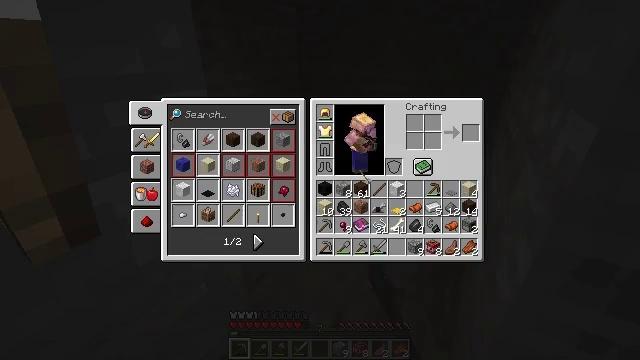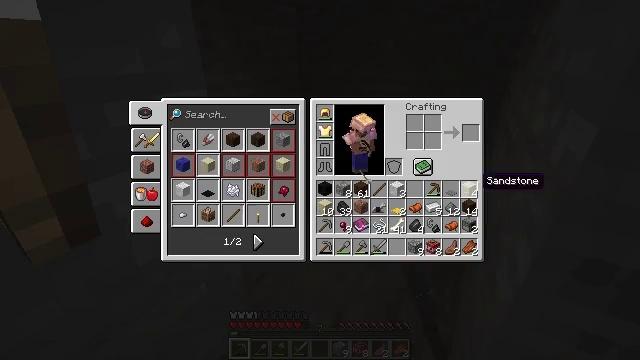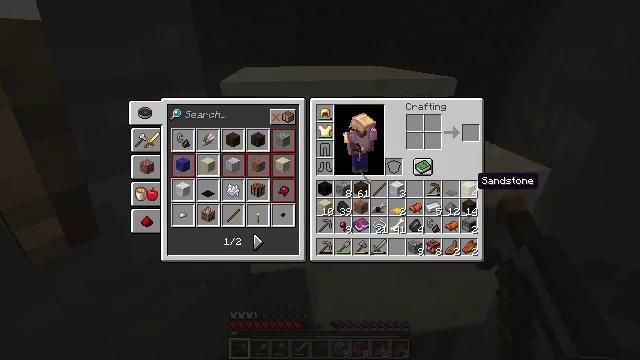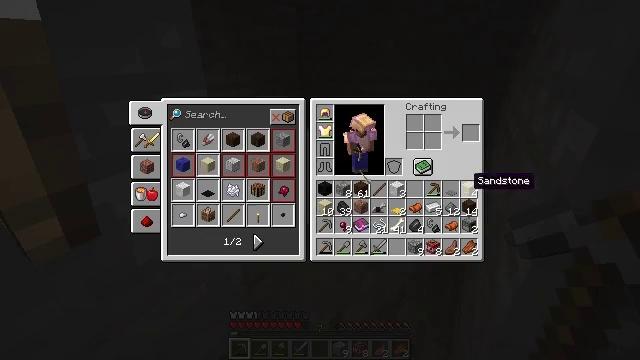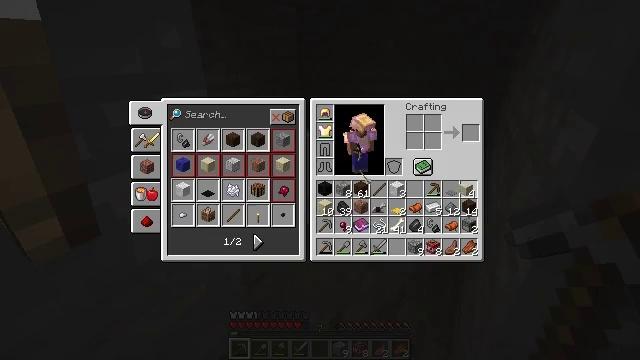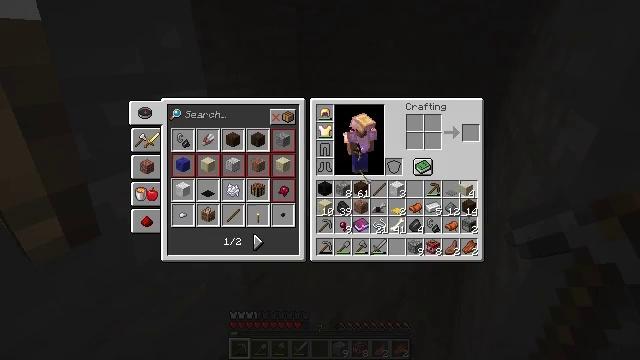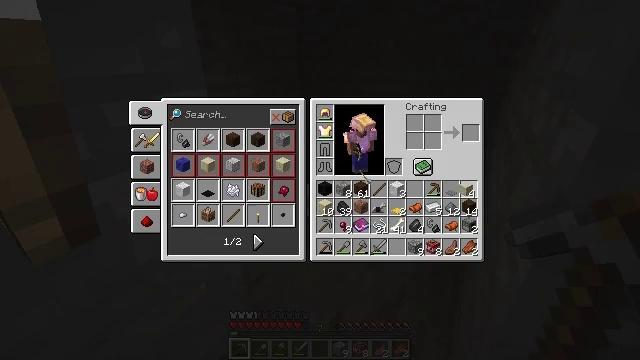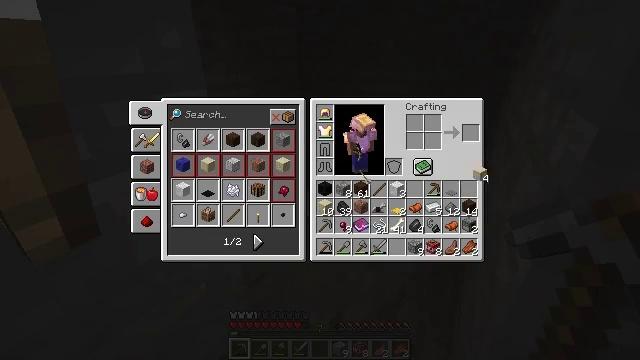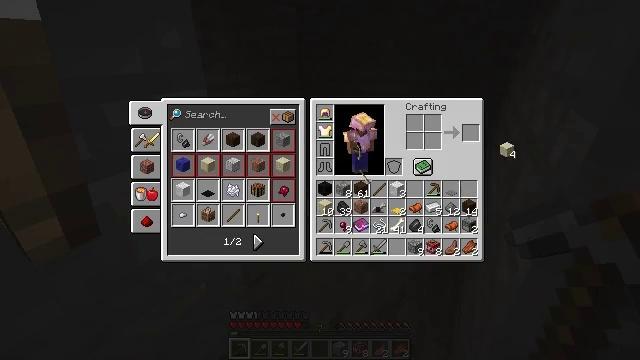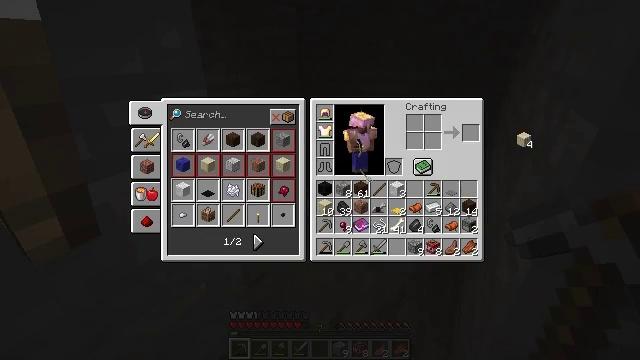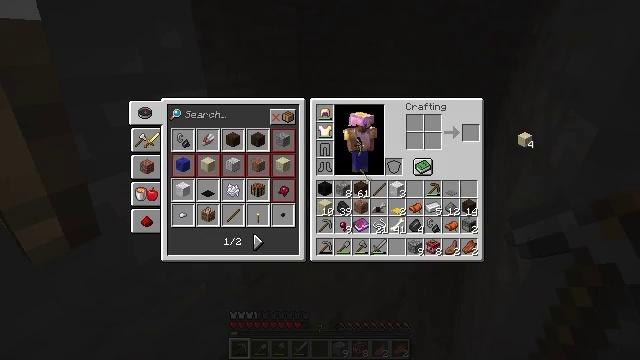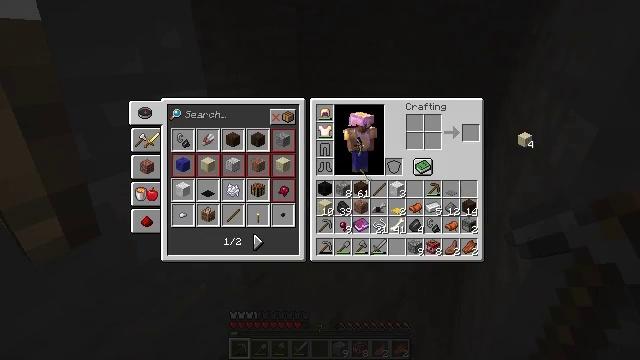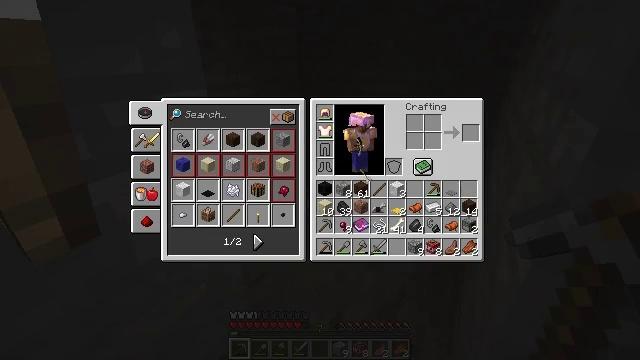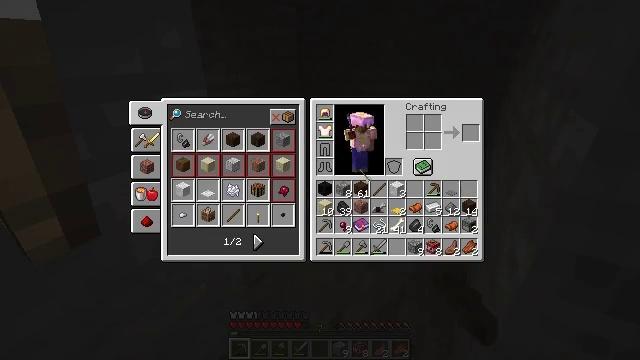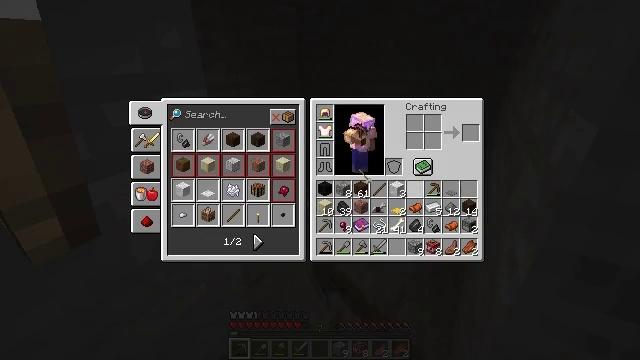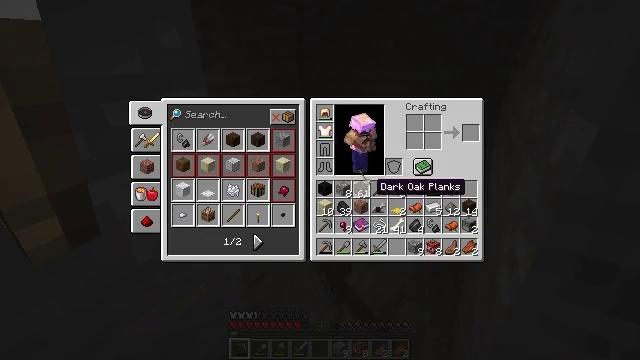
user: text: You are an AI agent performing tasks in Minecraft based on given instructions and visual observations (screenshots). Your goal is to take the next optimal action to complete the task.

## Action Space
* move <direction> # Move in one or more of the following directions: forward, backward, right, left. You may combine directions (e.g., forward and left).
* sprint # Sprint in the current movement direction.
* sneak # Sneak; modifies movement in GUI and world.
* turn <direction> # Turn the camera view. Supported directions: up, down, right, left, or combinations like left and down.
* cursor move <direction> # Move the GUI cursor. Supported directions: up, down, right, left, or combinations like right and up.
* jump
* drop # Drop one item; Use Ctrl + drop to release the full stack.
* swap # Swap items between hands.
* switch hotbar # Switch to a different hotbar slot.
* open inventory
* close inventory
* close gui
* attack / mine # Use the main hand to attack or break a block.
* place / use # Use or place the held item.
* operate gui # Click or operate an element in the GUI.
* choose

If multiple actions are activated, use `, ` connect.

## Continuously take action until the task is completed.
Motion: motion action
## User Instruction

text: Remove a sandstone block from the inventory.
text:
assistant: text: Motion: open gui
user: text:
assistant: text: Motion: no_op
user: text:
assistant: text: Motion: no_op
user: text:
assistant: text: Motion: operate gui
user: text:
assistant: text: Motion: operate gui
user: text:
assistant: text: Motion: operate gui
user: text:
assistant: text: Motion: cursor move right and up
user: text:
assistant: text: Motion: cursor move right and up
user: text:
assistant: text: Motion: cursor move right and up
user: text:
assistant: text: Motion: operate gui
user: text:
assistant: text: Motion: operate gui
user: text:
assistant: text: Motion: cursor move left
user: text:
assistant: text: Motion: cursor move left and down
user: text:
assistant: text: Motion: cursor move left and down
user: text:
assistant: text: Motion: cursor move left and down
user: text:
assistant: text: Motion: cursor move left
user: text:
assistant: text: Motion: no_op